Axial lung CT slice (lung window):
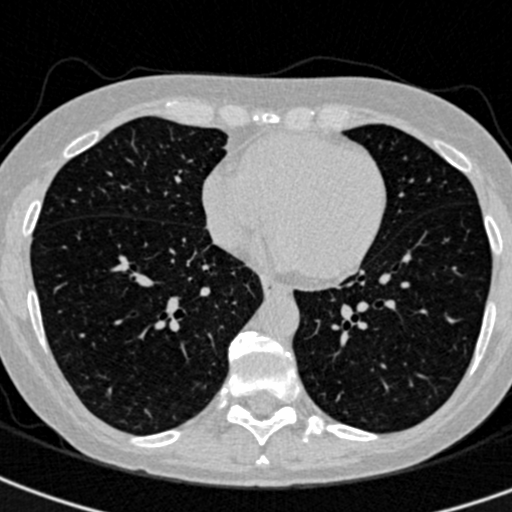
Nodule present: no